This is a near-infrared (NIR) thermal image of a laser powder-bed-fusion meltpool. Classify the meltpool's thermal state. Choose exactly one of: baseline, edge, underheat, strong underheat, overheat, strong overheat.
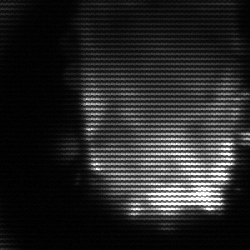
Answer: baseline